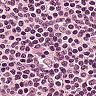
Metastatic tissue present: no